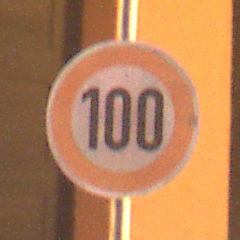
Verkehrszeichen: Geschwindigkeit100
Umgebung: Outdoor, Urban
Tageszeit: Night
Wetter: Clear
Licht: Artificial
Jahreszeit: NotSpecified
Kontrast: HighContrast